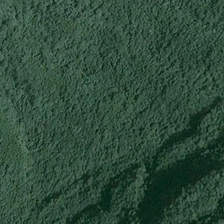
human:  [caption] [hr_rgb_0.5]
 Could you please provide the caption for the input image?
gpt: many green trees are in a forest .

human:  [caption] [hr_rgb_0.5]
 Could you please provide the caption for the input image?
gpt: many green trees are in a forest .

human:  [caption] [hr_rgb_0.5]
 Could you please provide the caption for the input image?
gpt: many green trees are in a forest .

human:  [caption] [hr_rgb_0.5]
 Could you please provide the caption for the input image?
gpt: many green trees are in a forest .

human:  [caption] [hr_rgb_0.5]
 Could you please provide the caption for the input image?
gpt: many green trees are in a forest .